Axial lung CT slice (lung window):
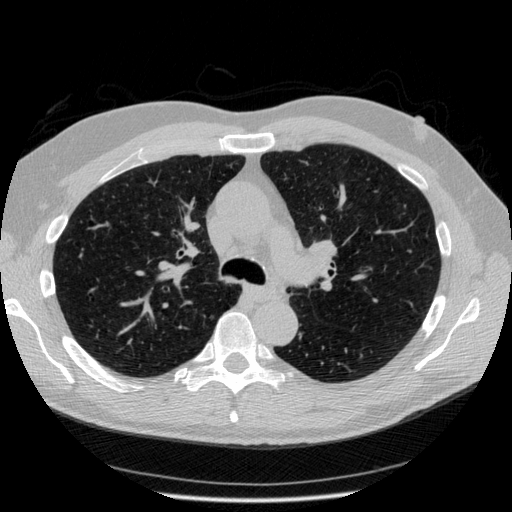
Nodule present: no